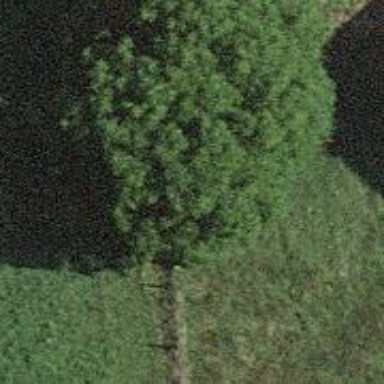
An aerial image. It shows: Beautiful tree in nature.